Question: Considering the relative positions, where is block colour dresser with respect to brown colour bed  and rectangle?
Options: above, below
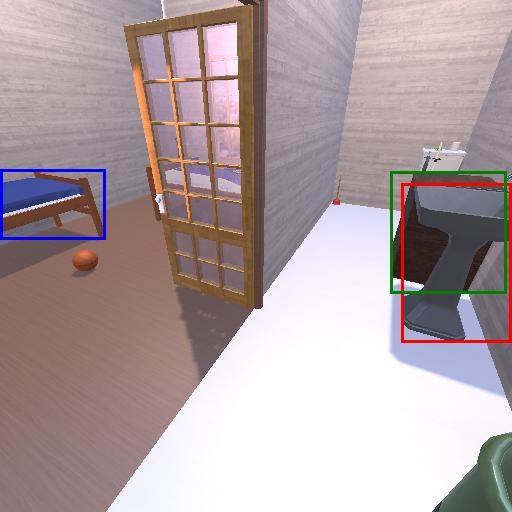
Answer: above